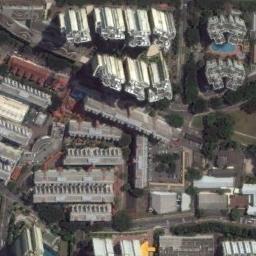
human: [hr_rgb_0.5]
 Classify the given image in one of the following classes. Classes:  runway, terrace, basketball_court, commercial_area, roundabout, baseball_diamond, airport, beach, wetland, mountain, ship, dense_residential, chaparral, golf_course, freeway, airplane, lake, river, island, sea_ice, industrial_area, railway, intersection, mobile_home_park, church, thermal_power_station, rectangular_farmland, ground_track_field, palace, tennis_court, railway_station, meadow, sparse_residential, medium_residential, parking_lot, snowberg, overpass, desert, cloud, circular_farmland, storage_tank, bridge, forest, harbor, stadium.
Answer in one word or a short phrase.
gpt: commercial_area